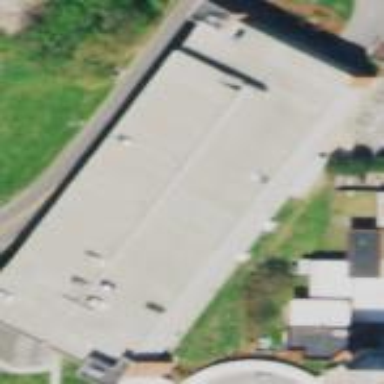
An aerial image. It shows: Multi-storey parking building.